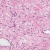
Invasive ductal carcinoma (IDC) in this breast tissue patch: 1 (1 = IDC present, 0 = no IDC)